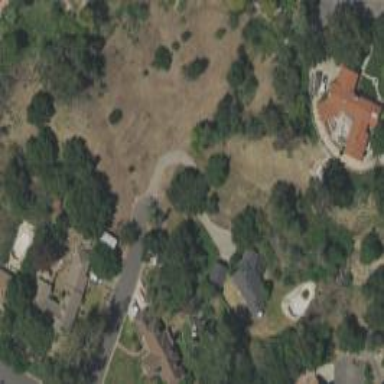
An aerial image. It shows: Driveway.